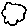
Label: cloud